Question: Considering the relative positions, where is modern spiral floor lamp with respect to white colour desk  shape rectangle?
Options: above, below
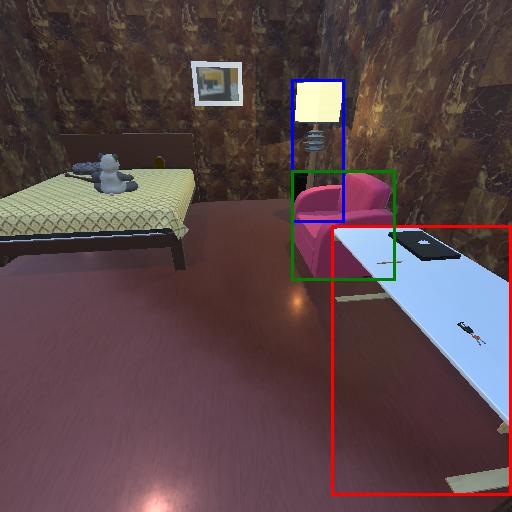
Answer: above